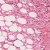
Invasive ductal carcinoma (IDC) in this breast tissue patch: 0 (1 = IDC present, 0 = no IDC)